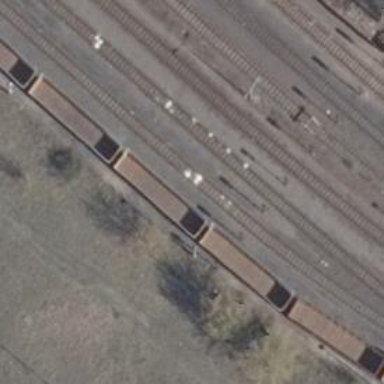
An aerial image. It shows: Railway signal.